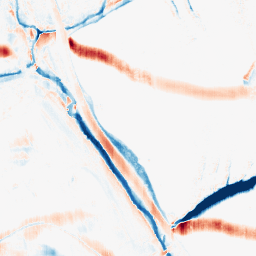
Category: morphological
Decomposition family: morphological_rect
Decomposition parameters: operation: average
width: 5
height: 20
Upsampling method: quadratic
Upsampling parameters: scale: 4
Upsampling scale: 4